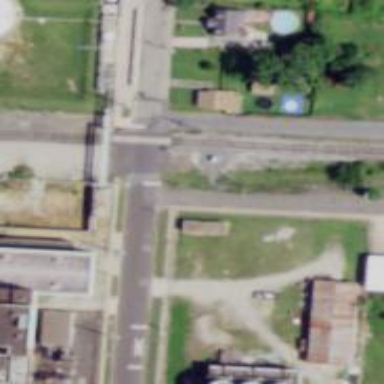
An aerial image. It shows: Railway siding for service.